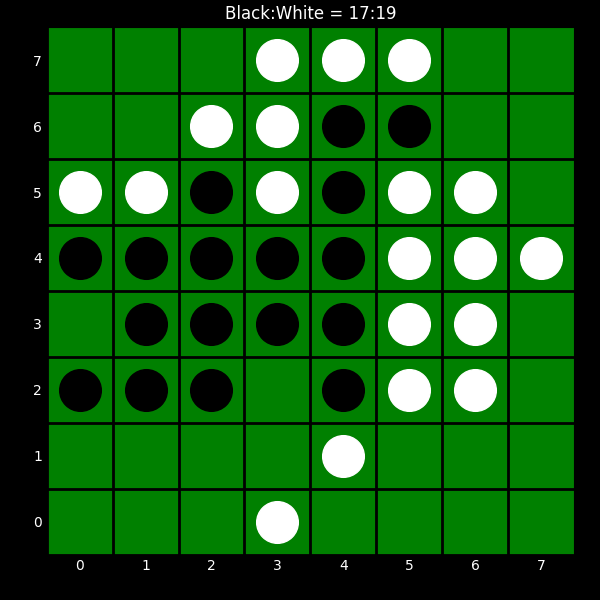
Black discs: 17
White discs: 19